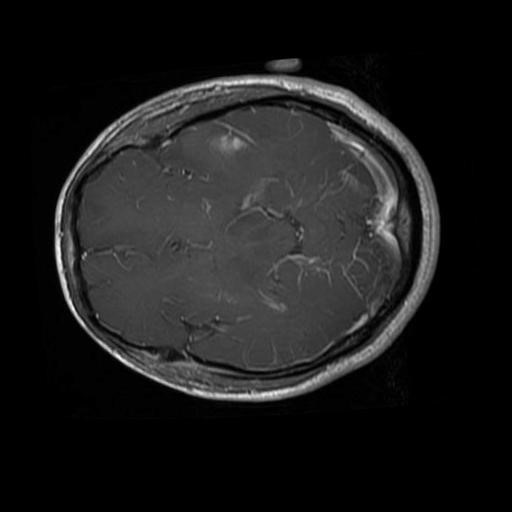
Label: brain_glioma